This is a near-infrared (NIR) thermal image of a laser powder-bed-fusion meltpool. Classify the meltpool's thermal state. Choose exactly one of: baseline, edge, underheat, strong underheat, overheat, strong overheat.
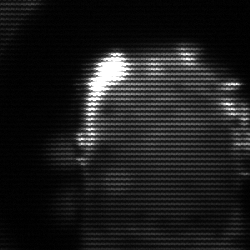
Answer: baseline